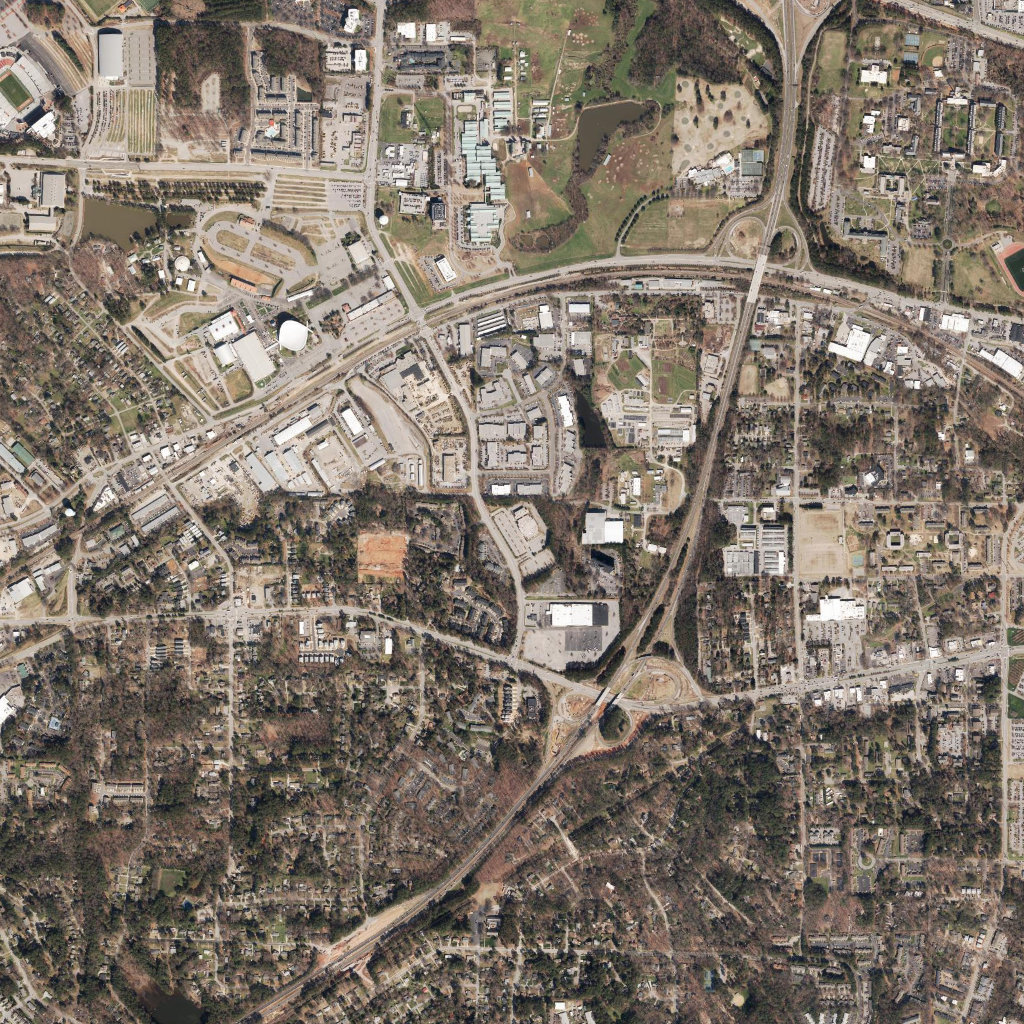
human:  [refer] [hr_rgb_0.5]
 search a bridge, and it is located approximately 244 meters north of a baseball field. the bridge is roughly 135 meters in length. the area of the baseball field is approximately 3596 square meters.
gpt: <box>[[72, 24, 75, 29, 0]]</box>